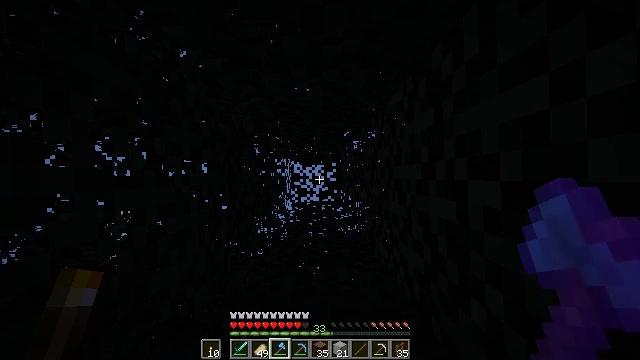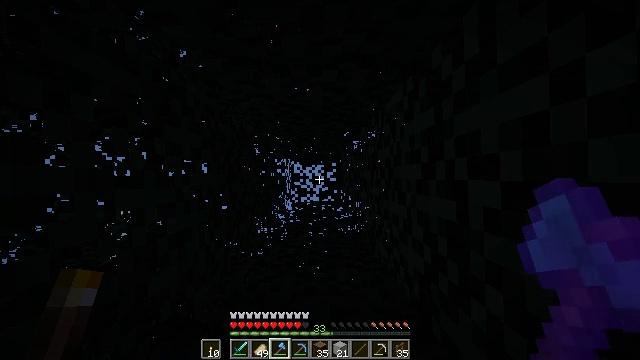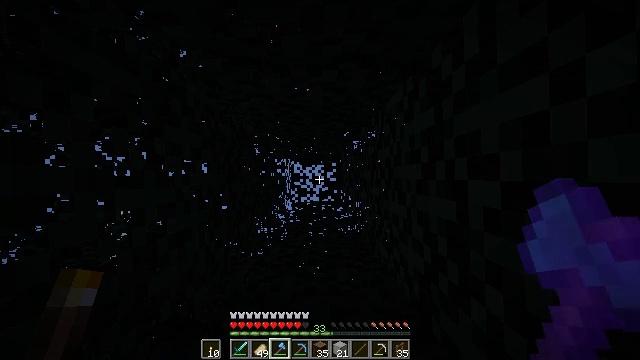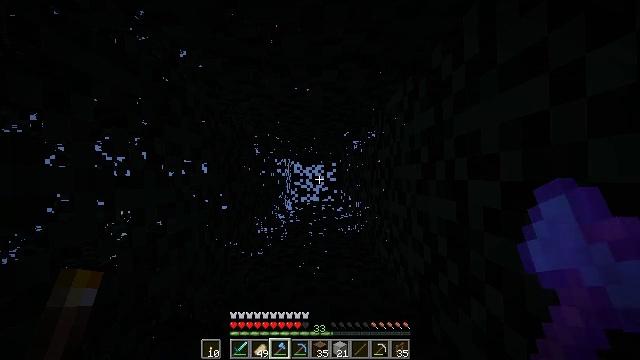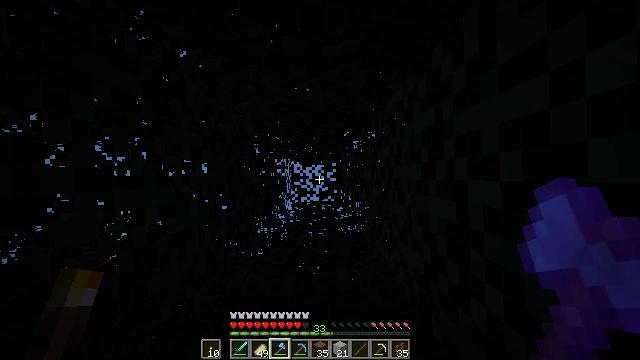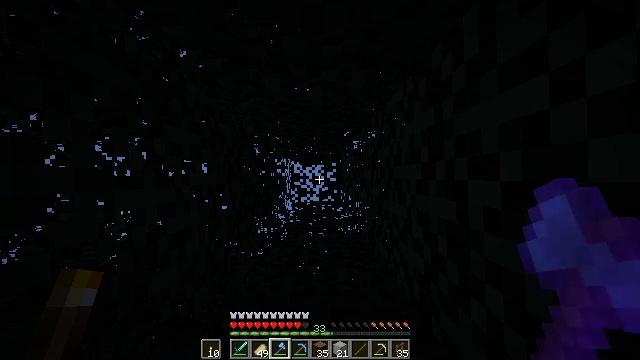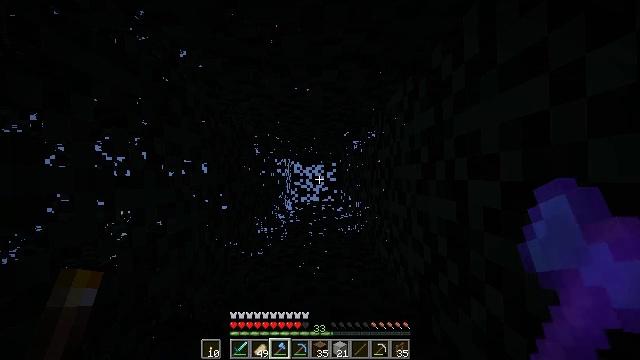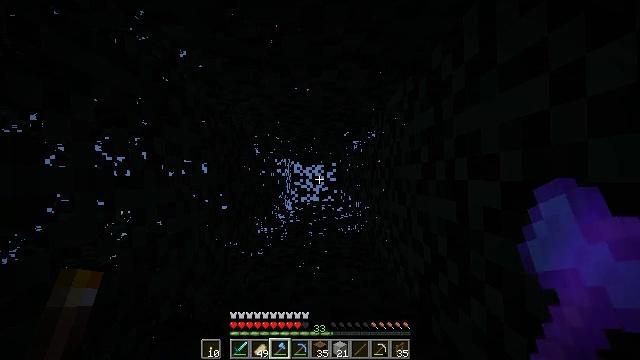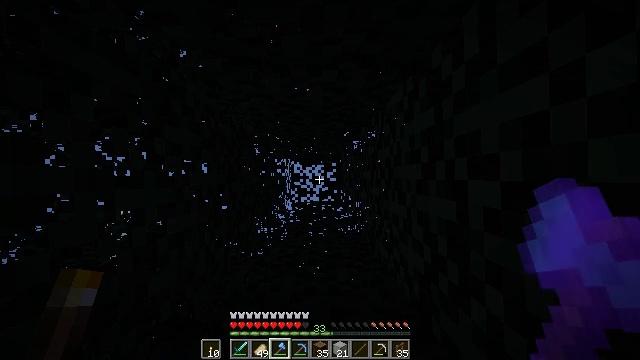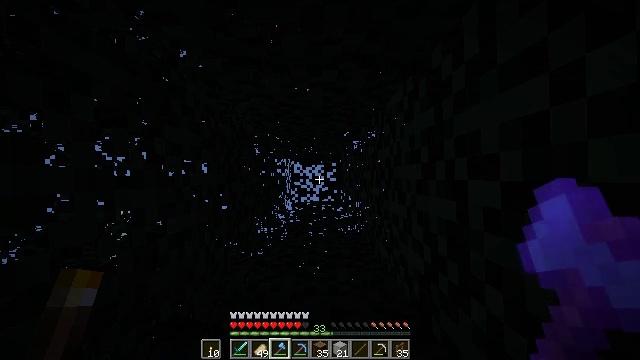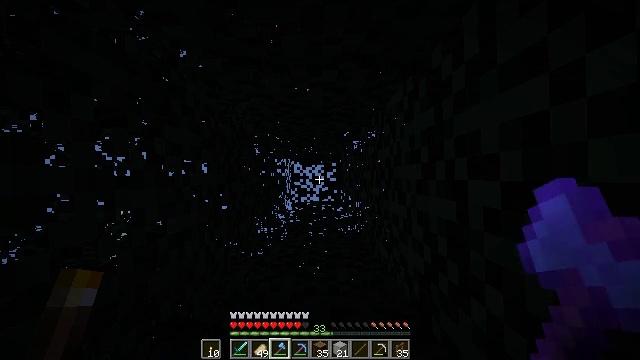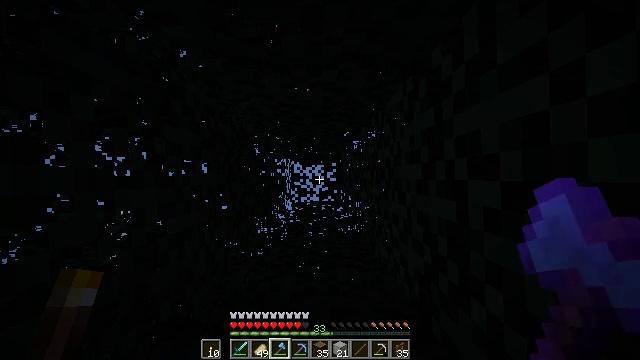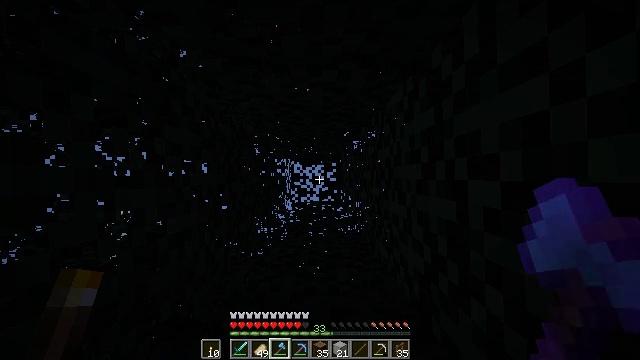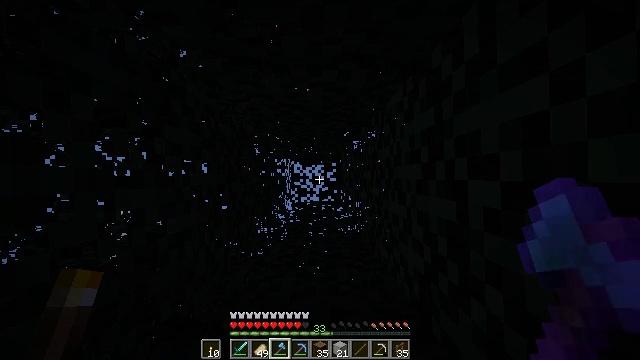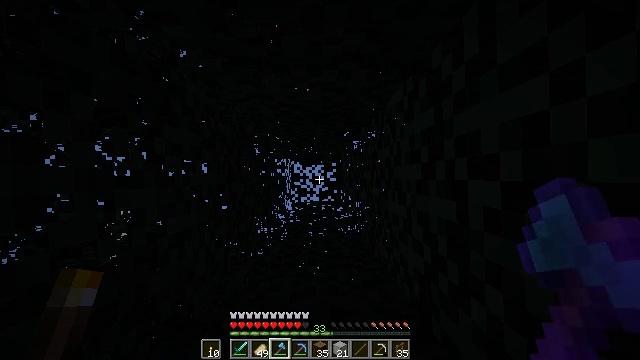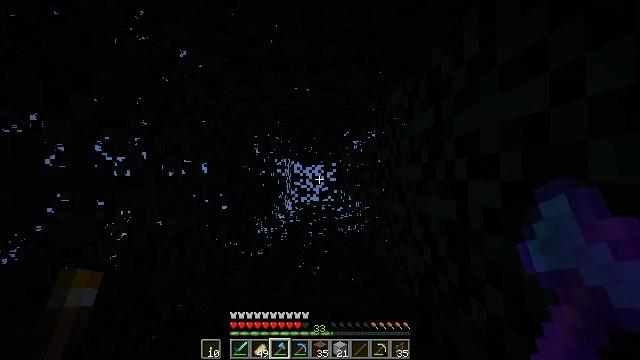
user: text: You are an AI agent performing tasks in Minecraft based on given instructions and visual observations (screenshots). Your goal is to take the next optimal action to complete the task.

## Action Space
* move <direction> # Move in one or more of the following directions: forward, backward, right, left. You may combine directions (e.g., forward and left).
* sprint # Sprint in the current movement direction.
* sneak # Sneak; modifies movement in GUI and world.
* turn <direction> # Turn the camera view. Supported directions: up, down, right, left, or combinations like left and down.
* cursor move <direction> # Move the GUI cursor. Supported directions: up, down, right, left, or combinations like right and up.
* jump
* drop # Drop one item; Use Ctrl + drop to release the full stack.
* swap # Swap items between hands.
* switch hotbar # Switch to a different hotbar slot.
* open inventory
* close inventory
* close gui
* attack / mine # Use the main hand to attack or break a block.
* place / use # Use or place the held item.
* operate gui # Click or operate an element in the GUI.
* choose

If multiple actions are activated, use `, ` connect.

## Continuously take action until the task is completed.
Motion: motion action
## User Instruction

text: Collect the brown bed for later use.
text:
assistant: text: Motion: no_op
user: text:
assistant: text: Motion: no_op
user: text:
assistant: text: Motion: no_op
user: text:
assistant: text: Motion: no_op
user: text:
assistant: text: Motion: no_op
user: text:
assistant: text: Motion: no_op
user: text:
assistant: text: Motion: no_op
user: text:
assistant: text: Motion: no_op
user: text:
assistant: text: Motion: no_op
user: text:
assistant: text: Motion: no_op
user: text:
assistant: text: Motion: no_op
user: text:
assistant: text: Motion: no_op
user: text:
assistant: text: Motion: no_op
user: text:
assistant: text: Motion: no_op
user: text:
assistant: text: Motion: no_op
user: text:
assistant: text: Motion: no_op
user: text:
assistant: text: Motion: no_op
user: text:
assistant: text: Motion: no_op
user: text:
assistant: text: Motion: no_op
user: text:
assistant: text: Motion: no_op
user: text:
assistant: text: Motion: no_op
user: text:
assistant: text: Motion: no_op
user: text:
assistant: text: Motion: no_op
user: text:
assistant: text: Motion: no_op
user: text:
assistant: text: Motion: no_op
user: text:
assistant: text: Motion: no_op
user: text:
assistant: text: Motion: no_op
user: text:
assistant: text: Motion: no_op
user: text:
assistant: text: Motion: no_op
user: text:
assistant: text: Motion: no_op